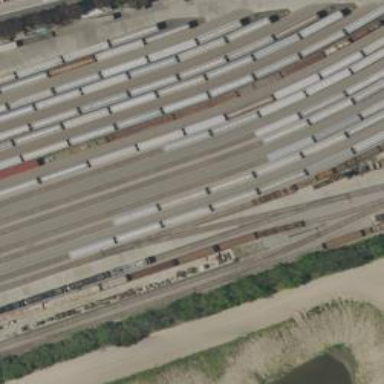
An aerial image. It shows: Railway siding for service.